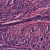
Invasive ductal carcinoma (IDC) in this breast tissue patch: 1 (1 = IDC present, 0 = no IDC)